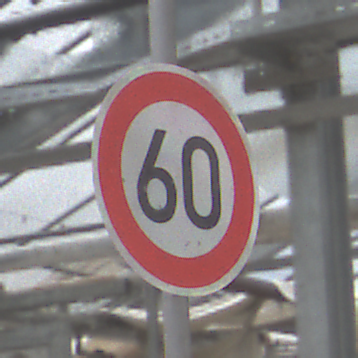
Verkehrszeichen: Geschwindigkeit60
Umgebung: Roofed, Special
Tageszeit: Midday
Wetter: Overcast
Licht: Natural
Jahreszeit: NotSpecified
Kontrast: LowContrast